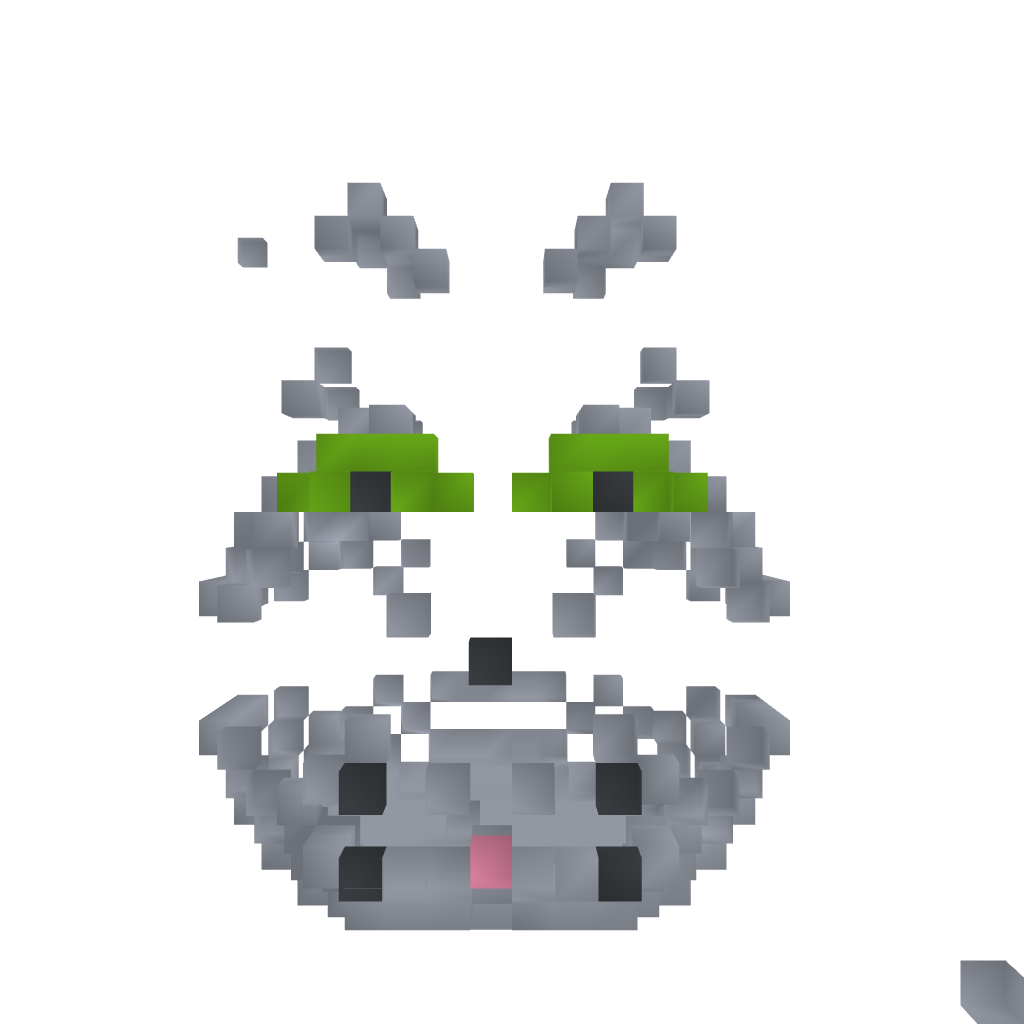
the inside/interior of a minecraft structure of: Cat Head - By Cybersneeze